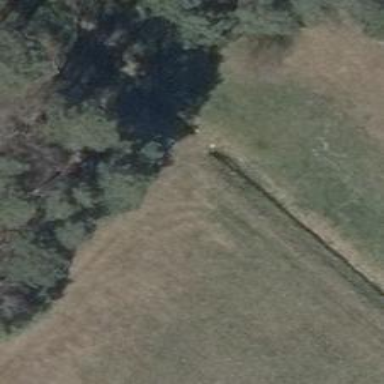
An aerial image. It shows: Grass track with grade4 surface.